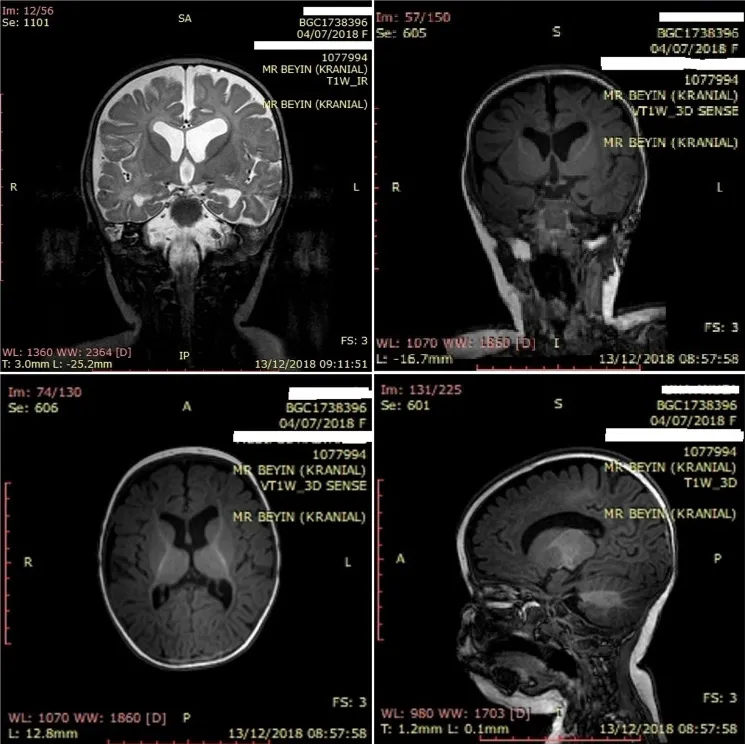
Brain magnetic resonance imaging (MRI) of the patient.
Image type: radiology (mri)